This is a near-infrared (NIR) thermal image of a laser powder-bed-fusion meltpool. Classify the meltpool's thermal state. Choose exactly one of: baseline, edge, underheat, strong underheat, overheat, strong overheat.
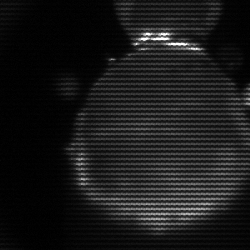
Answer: edge